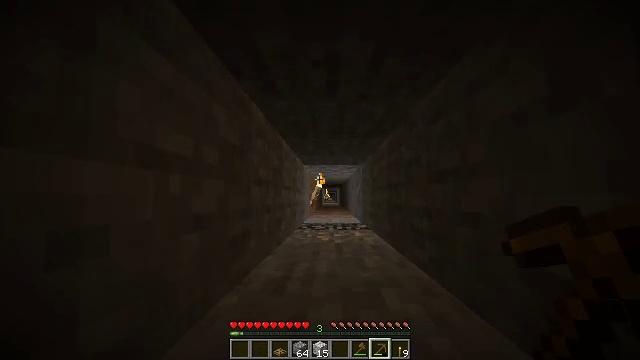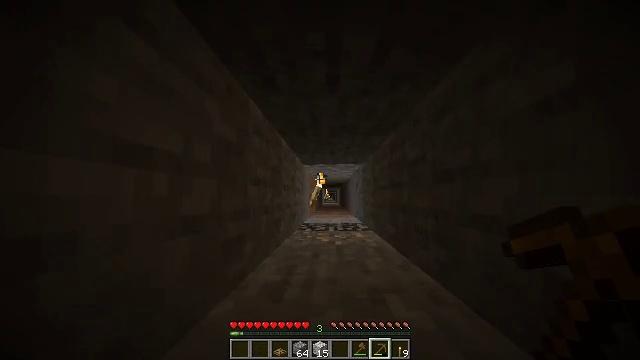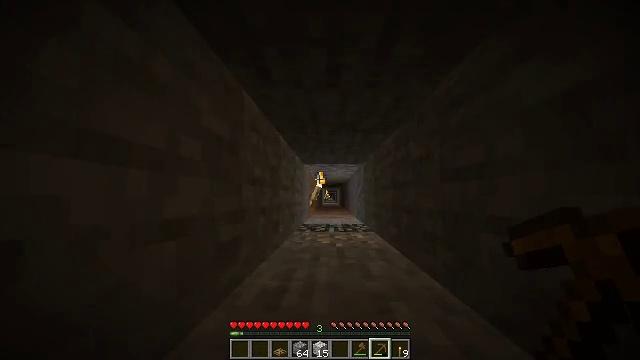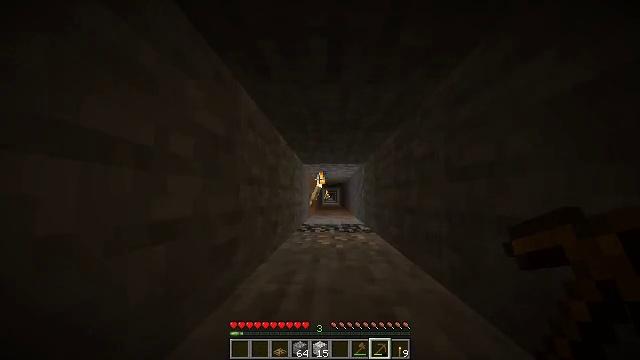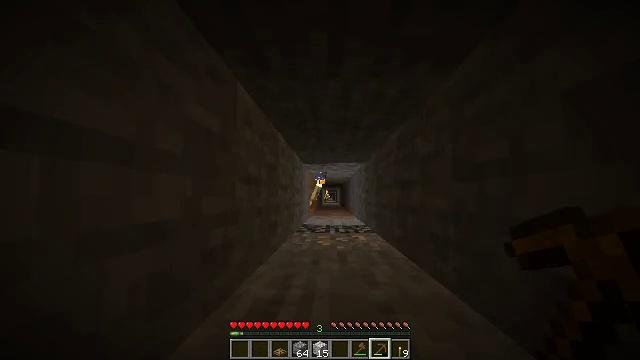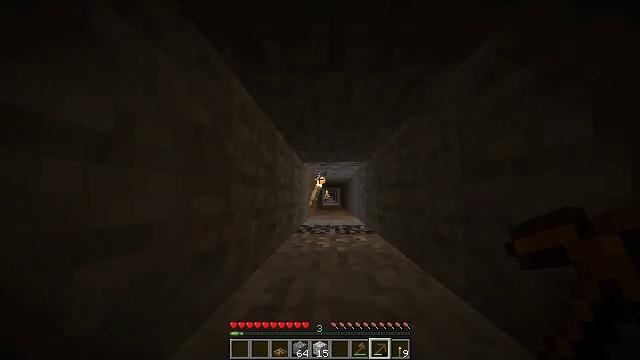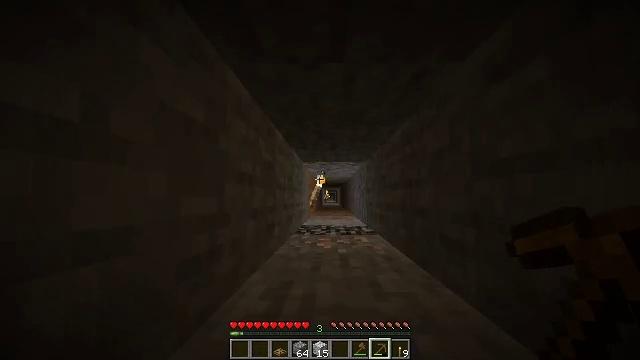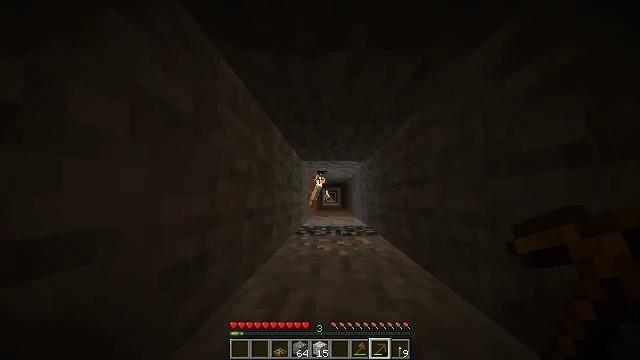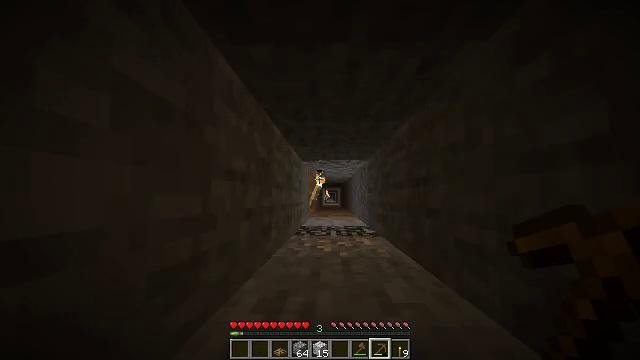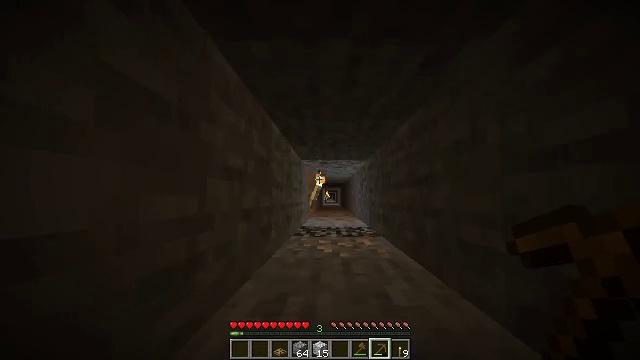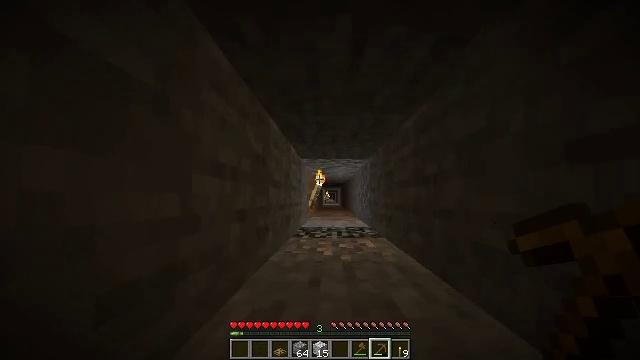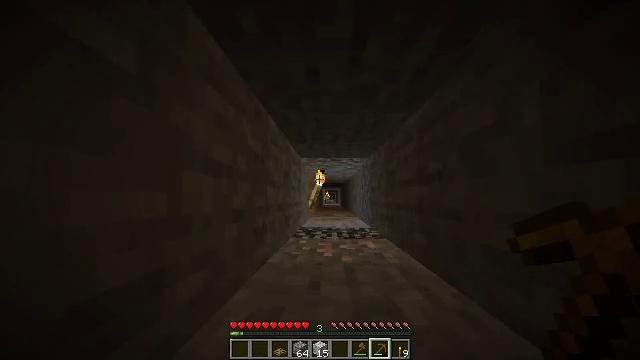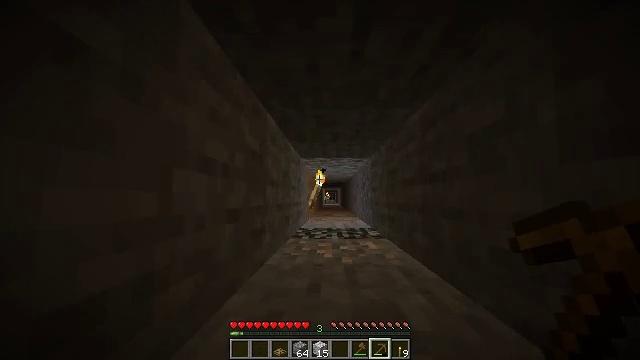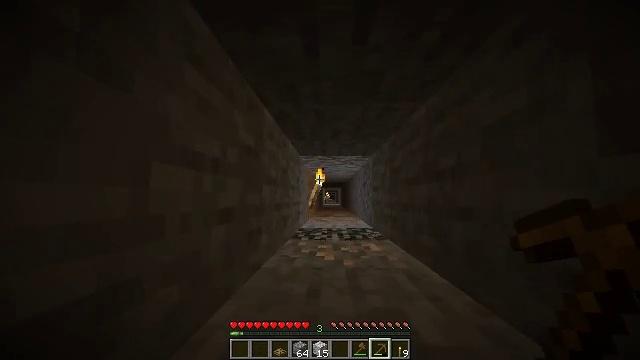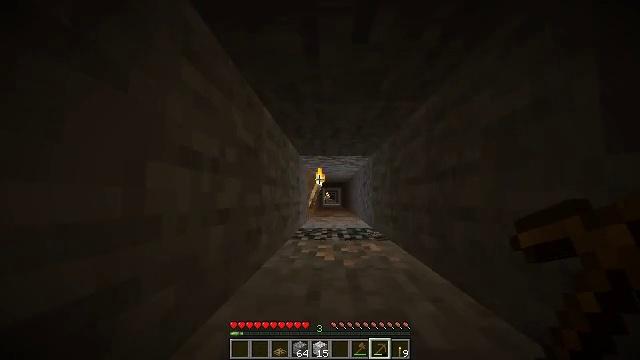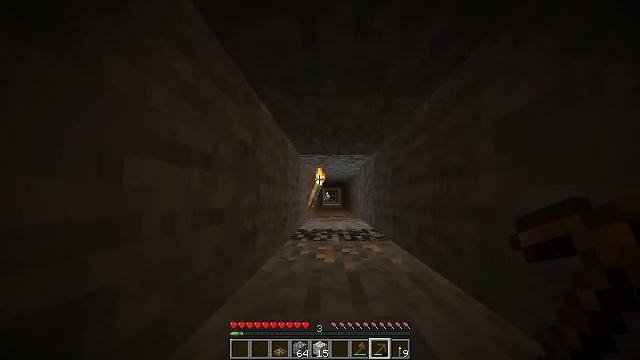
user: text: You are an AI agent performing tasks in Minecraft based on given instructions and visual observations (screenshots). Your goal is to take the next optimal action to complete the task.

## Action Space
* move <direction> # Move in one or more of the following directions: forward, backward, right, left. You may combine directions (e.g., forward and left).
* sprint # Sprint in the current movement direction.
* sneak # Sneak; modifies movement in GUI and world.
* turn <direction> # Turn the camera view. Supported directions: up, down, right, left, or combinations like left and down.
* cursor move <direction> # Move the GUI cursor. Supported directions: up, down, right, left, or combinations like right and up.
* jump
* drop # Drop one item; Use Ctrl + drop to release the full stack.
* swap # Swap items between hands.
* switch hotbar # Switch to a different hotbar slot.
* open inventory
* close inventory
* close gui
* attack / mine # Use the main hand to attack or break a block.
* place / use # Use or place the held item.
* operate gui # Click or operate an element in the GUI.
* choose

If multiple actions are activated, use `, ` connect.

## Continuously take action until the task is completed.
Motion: motion action
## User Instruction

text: Destroy the wall torch to gather it.
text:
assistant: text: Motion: move forward
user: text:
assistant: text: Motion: move forward
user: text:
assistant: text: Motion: move forward
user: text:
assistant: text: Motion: move forward
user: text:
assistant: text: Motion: move forward
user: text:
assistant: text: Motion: move forward
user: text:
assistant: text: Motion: move forward
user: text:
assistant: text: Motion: move forward
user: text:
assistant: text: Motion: move forward
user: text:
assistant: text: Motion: move forward
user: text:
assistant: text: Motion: move forward
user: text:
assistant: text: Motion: move forward
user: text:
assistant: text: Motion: move forward
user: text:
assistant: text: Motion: move forward
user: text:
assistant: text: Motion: move forward
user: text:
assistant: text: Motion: move forward
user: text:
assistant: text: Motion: move forward
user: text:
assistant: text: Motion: move forward
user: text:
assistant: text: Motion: move forward
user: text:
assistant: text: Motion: move forward
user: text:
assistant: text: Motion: move forward
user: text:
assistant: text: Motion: move forward
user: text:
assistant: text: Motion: move forward
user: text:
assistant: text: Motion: move forward
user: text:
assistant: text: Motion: move forward
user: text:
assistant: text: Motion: move forward
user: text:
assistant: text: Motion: move forward
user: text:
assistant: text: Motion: move forward
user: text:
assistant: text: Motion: move forward
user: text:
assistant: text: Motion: move forward